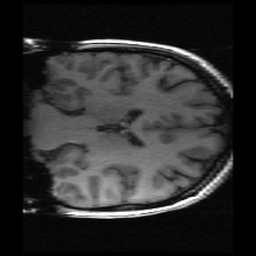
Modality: inplaneT1
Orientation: coronal